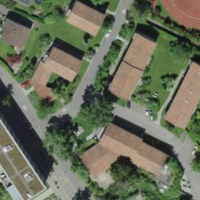
EUNIS habitat code: 55
Species observed at this site:
Corylus avellana